Question: I want to use some jQuery on a website.
I first wrote a tiny static test page only containing the relevant elements to be able to focus on the jQuery part. My script eventually works fine on this test page.
Next I tried to run this script on a (local) WordPress site. Now the script does not work and the particular problem seems to be that it doesn't find any 'h2' elements.
When I add
'''
(function(){
console.log("I'm here!!");
jQuery('html').css('background','green');
})();
'''
the console logs correctly and the background becomes green so it seems .
Now when I add
'''
(function(){
var anchorH2 = jQuery('h2');
console.log(anchorH2.text());
})();
'''
an empty string is printed back to the console. On my test page the 'h2' text is correctly printed back, though.
I believe that '(function(){})' is short for 'jQuery(document).ready' so I think the can't be the problem either.
I'm getting one syntax error under 'JS' in the console: 'SyntaxError: Using //@ to indicate source map URL pragmas is deprecated. Use //# instead'. However, I get this same error on my test page on which my script works so I'm not sure whether it has any relevance for the problem at hand.
Here's part of my DOM (the selector should be 'div.excerpt h2' but I replaced it by 'h2' for testing purposes.

Could anybody please suggest what I'm misunderstanding or overlooking here?
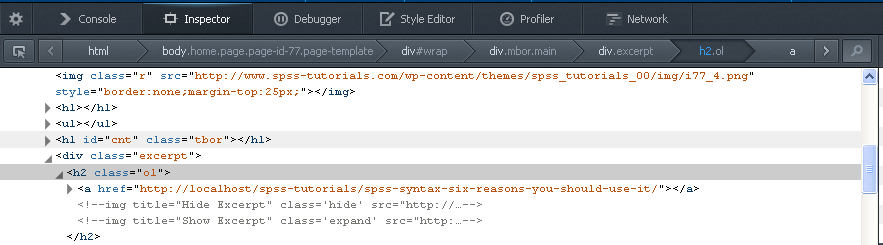
Answer: > I believe that (function(){}) is short for jQuery(document).ready so I think the DOM not being fully loaded can't be the problem either.
No, that is not the case. The shorthand involves passing a function to the '$' (or 'jQuery') function:
'''
$(function () { });
// or
jQuery(function () { });
'''
What you've written is an <URL>:
'''
(function () { })();
'''
These are very different, and the IIFE has nothing to do with jQuery or the DOM being ready.